Field crop: maize
Growth stage: 2
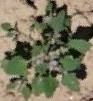
Species: chenopodium